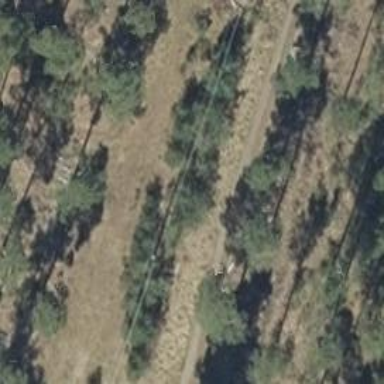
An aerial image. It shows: Minor power line with three cables.